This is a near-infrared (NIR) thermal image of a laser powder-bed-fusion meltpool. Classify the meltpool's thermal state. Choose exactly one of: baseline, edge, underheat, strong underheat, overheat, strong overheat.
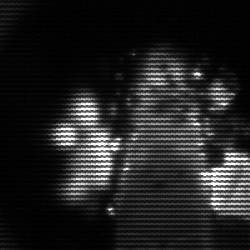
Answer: baseline